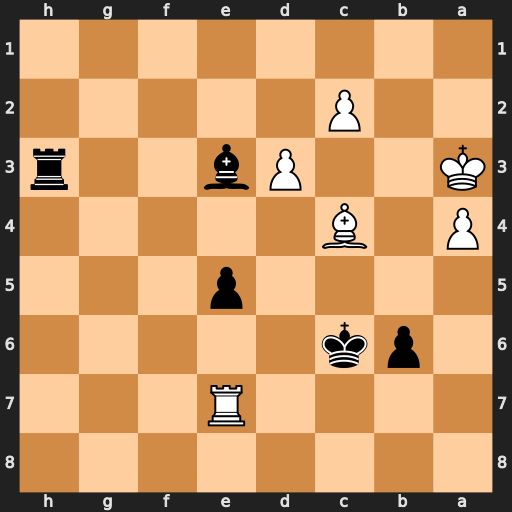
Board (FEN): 8/4R3/1pk5/4p3/P1B5/K2Pb2r/2P5/8
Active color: b
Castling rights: -
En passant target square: -
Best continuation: Bc5+ Ka2 Bxe7